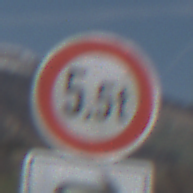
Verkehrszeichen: TatsaechlicheMasse
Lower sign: RichtungsangabeDurchPfeile5
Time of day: MorningAfternoon
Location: Outdoor (Nature)
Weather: PartlyCloudy
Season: NotSpecified
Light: Natural